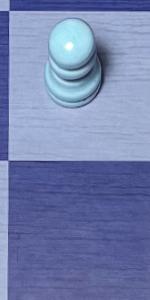
Label: Empty